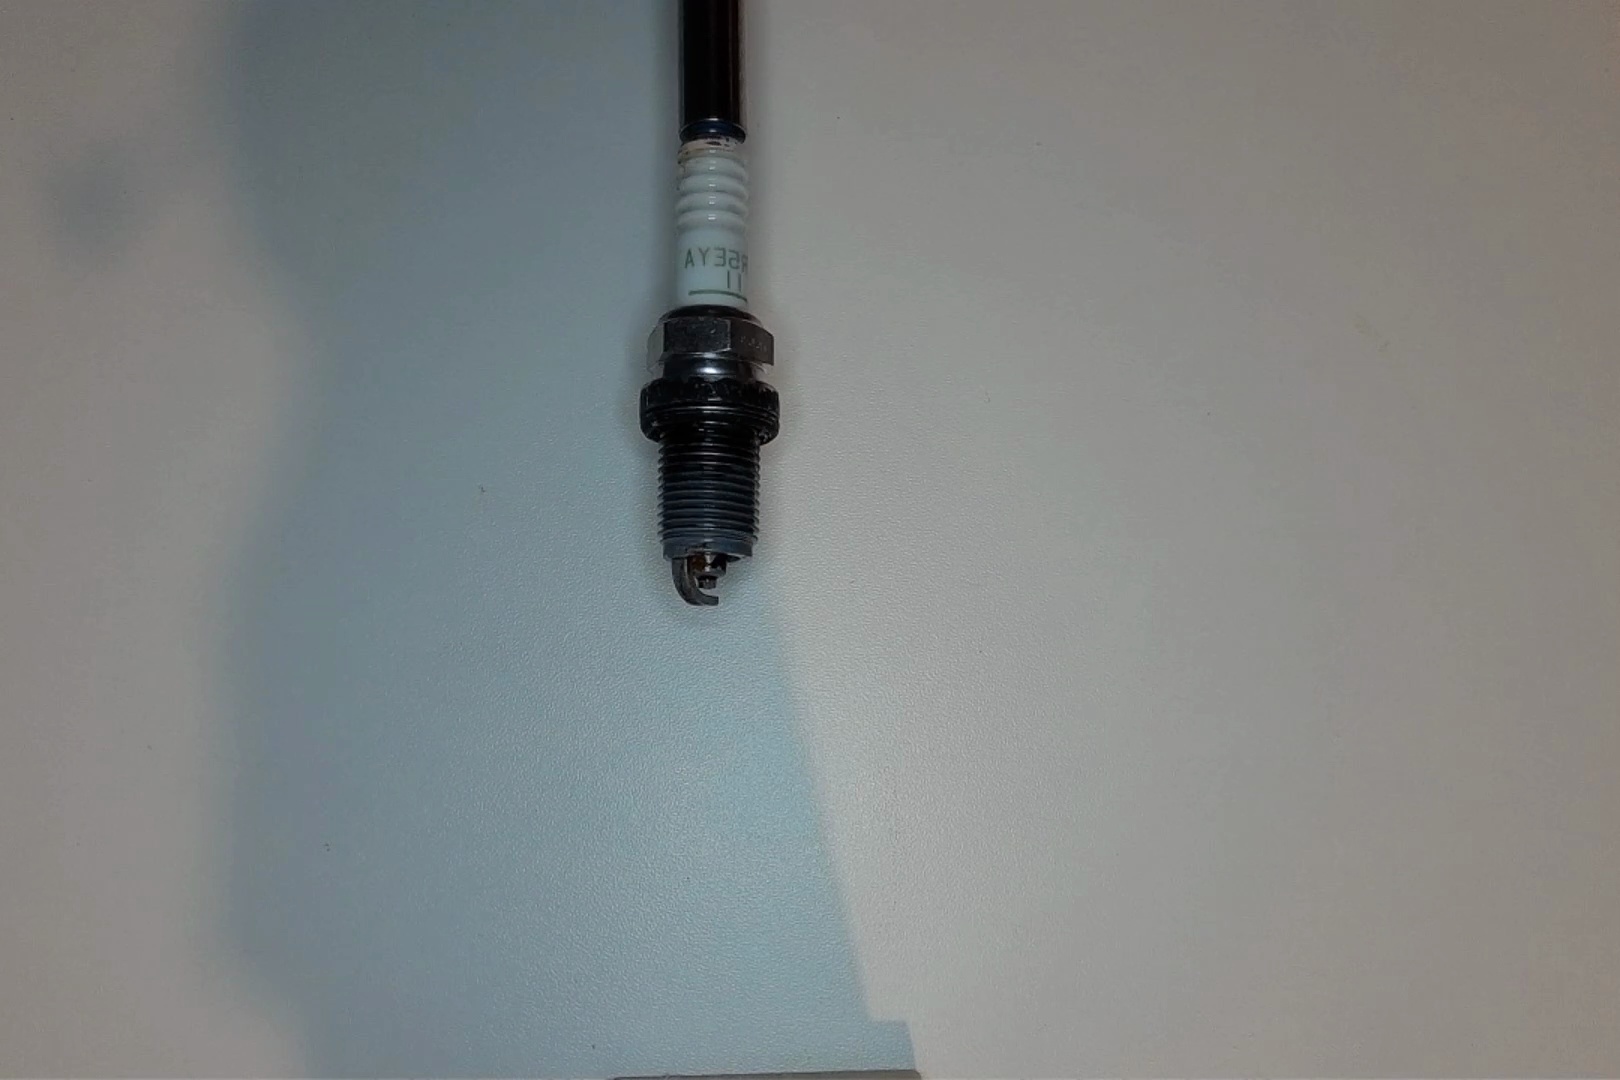
Label: anomaly